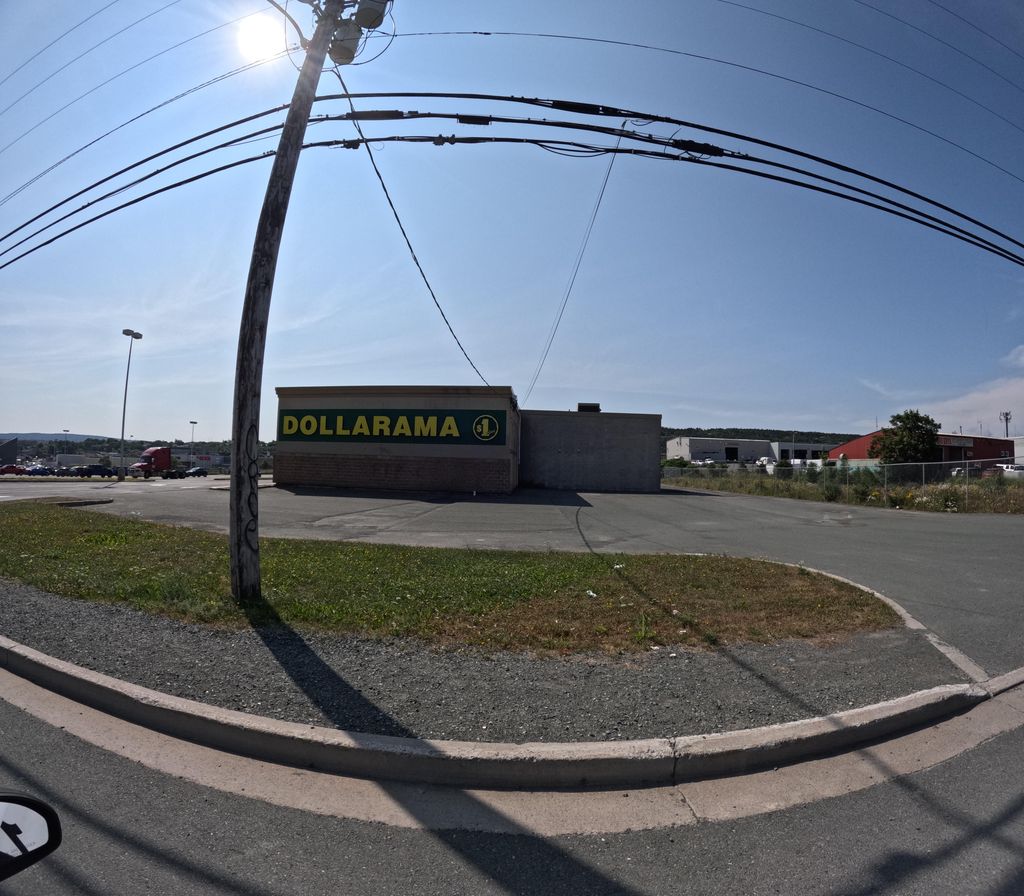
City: st_johns